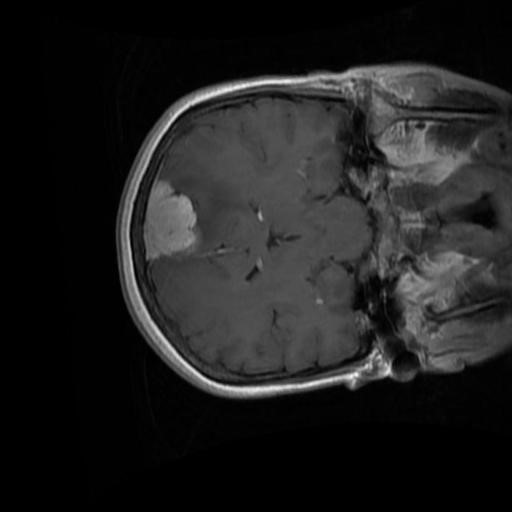
Label: brain_menin